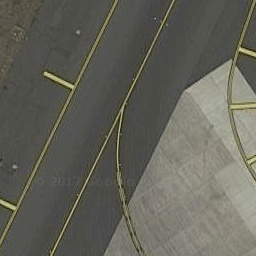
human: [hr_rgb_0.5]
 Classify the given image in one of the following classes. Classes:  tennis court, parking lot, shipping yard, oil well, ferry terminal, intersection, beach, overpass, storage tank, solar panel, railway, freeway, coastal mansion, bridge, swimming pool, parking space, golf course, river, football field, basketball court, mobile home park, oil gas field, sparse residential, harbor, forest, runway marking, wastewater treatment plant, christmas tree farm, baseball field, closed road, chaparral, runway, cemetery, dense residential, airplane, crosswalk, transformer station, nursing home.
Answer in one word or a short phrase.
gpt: runway marking